Interaction volume radius: 10 \u00c5
Interaction volume height: 20 \u00c5
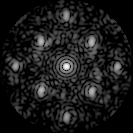
Disorder parameter: 0.3828